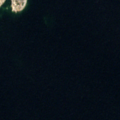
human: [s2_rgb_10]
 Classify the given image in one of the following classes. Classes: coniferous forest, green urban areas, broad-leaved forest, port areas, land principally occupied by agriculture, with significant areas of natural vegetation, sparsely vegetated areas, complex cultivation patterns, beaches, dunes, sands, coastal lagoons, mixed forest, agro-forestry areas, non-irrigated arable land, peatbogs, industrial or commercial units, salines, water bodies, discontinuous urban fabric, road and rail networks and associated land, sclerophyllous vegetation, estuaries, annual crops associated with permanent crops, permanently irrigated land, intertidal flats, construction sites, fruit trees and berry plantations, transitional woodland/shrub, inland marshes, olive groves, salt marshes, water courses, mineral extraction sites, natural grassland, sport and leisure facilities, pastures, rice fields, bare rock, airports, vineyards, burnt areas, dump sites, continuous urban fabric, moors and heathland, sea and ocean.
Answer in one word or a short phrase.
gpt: sea and ocean